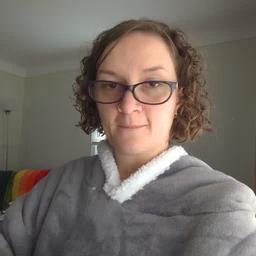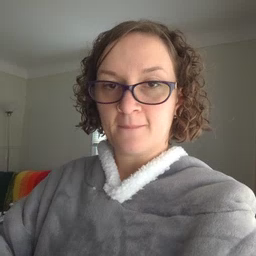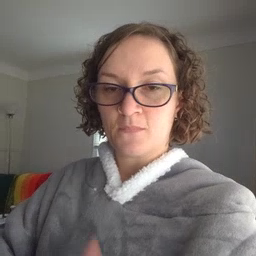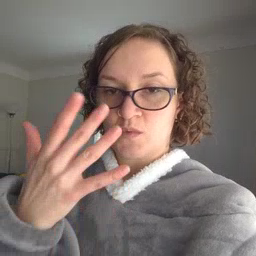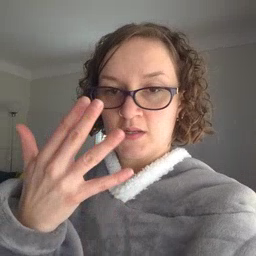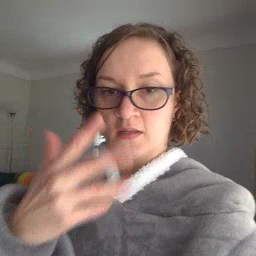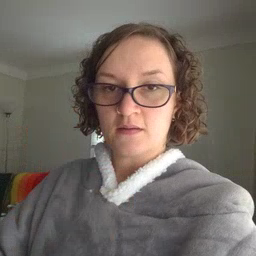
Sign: wait